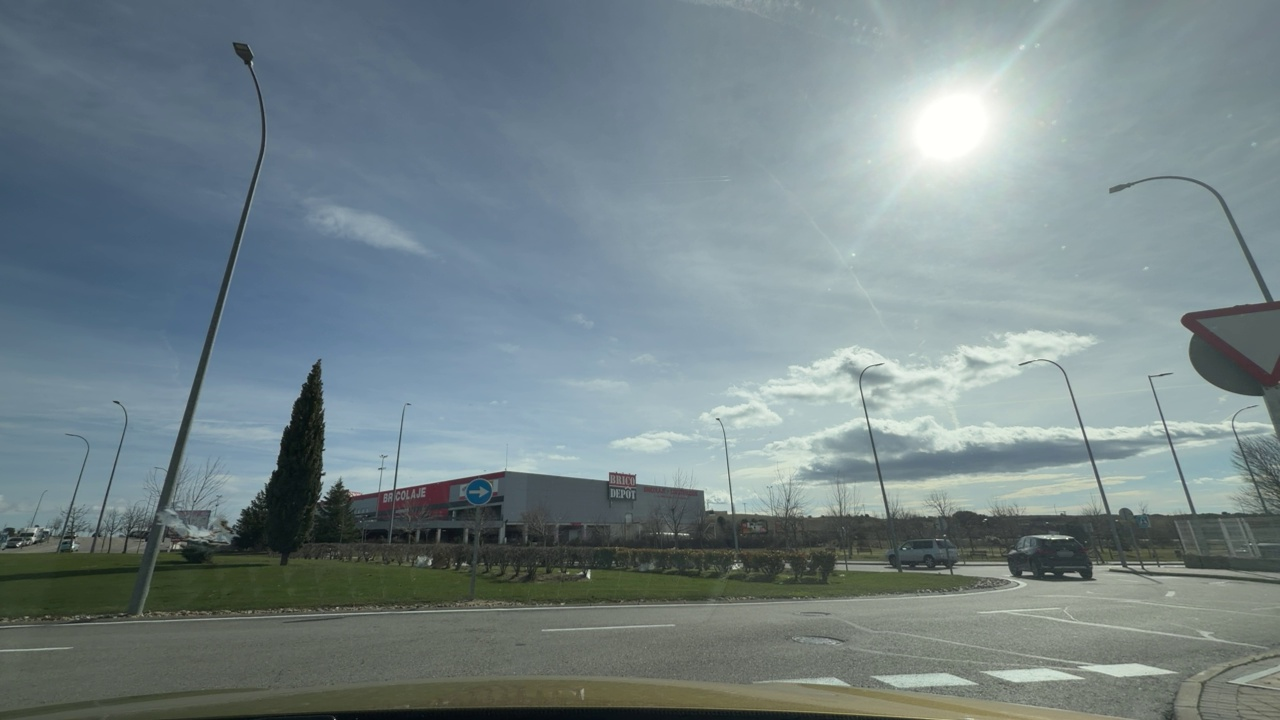
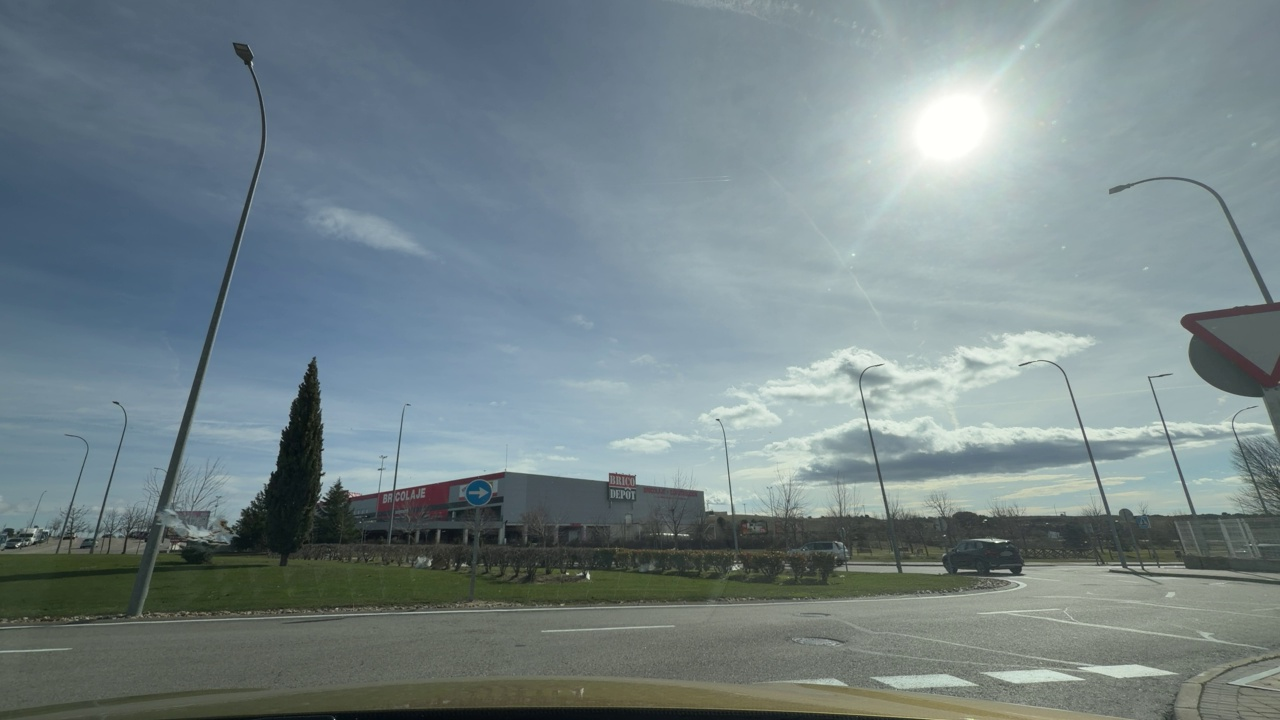
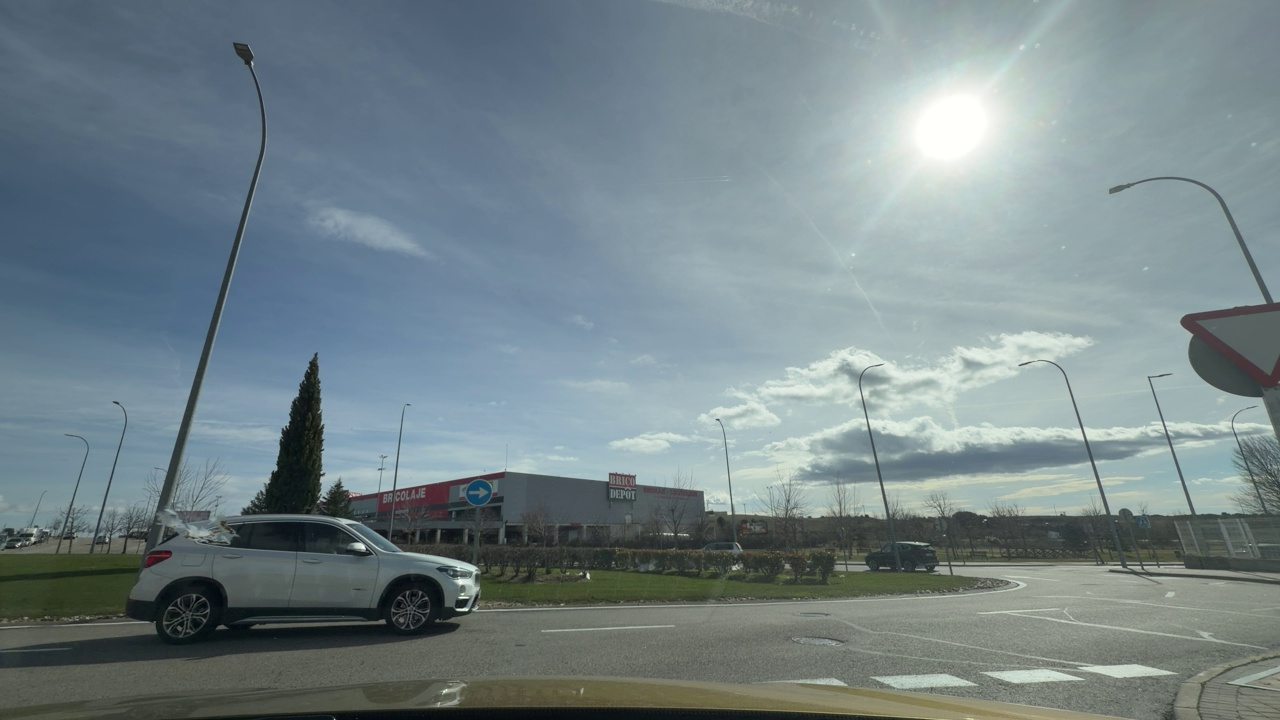
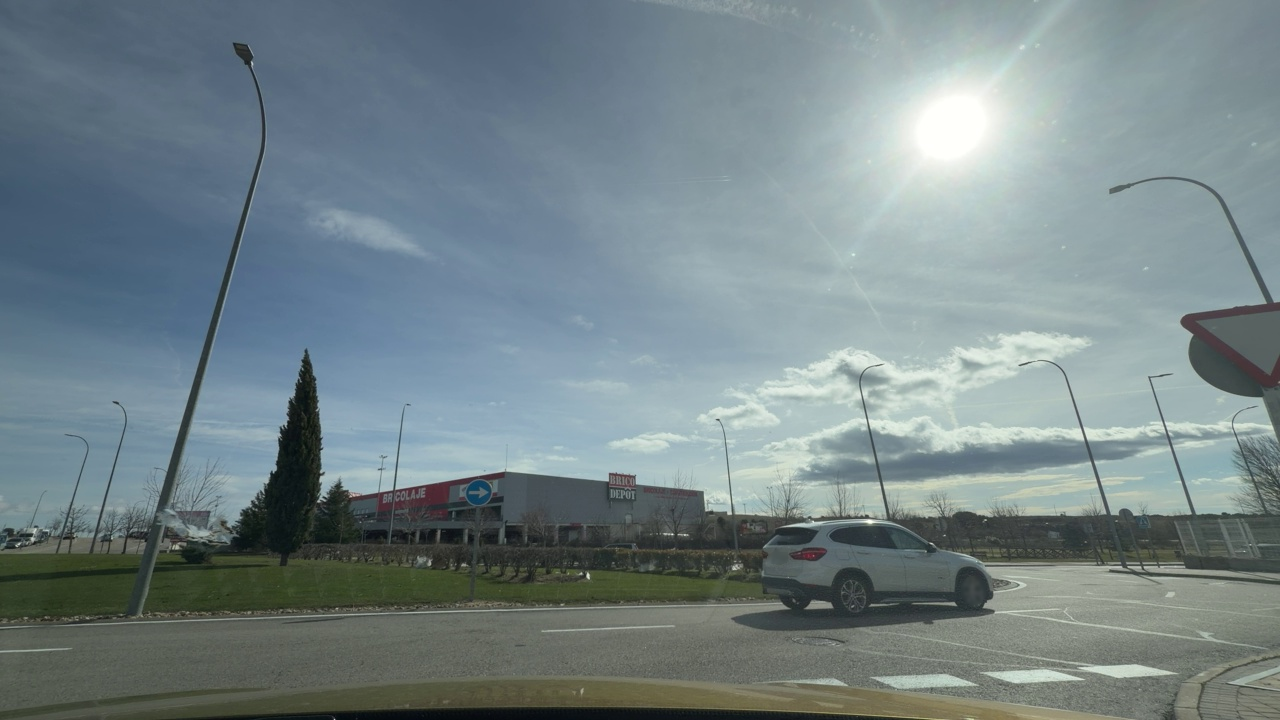
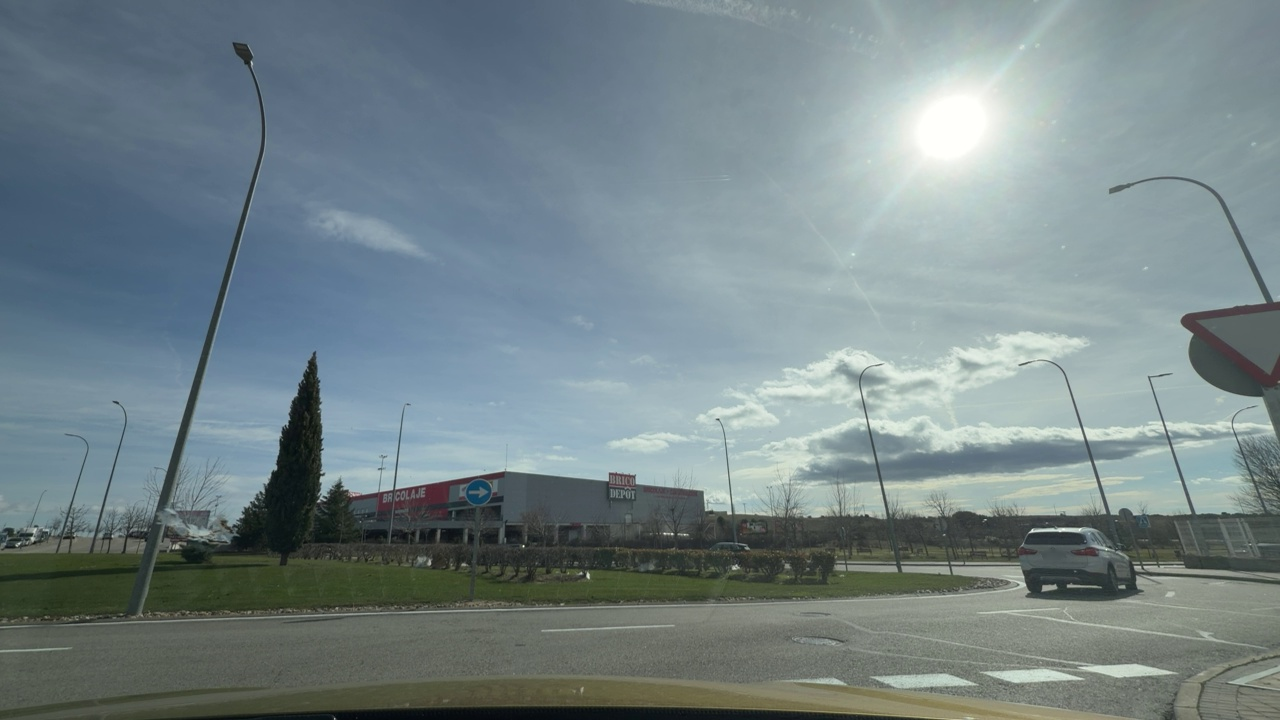
Situation: Crossing object
Question: Is there any discontinuity in the ego lane ahead?
Answer: Yes
Reasoning: The ego vehicle is at an intersection.

Situation: Crossing object
Question: Is any vehicle or pedestrian crossing the path of the ego vehicle from a different direction?
Answer: Yes
Reasoning: There is a white vehicle crossing the ego vehicle's path.

Situation: Crossing object
Question: Is there a vehicle ahead in the ego lane traveling in the same direction as the ego vehicle?
Answer: Yes
Reasoning: There are no visible vehicles ahead of the ego vehicle that are travelling in the same direction.

Situation: Crossing object
Question: Is there any crossing object in the ego lane ahead?
Answer: Yes
Reasoning: There's a vehicle crossing in the perpendicular direction of the ego vehicle.